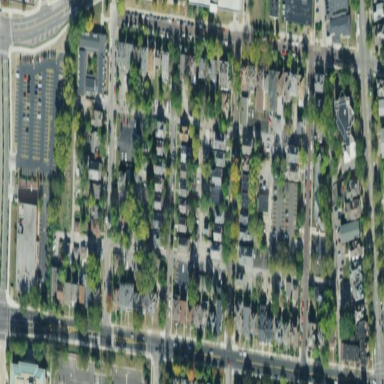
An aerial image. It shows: Neighborhood.